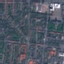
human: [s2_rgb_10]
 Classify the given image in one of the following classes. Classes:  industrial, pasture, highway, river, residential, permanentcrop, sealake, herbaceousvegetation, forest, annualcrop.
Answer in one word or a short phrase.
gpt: Residential